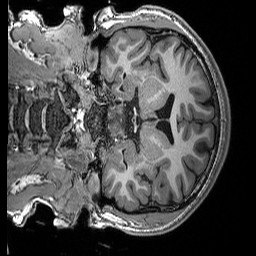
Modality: T1w
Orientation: coronal
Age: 22
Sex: male